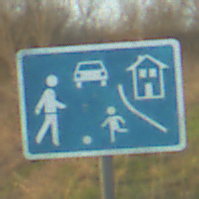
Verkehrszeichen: BeginnVerkehrsberuhigterBereich
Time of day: SunriseSunset
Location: Outdoor (Nature)
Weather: PartlyCloudy
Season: NotSpecified
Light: Natural